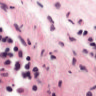
Metastatic tissue present: no